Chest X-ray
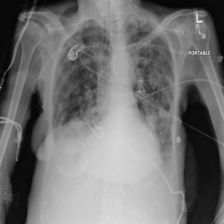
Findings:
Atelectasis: negative
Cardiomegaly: negative
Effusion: negative
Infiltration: negative
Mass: negative
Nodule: negative
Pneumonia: negative
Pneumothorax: negative
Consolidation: negative
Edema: negative
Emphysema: negative
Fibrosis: negative
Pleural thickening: negative
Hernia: negative